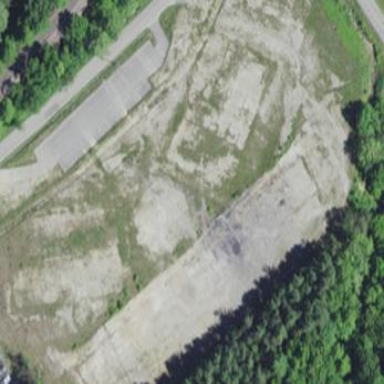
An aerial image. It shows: Brownfield site.